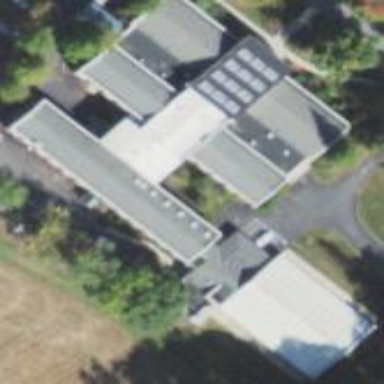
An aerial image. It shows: School building.